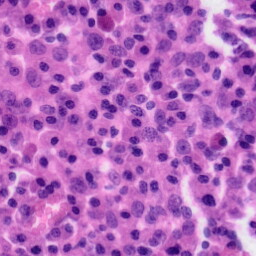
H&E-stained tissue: Tonsil